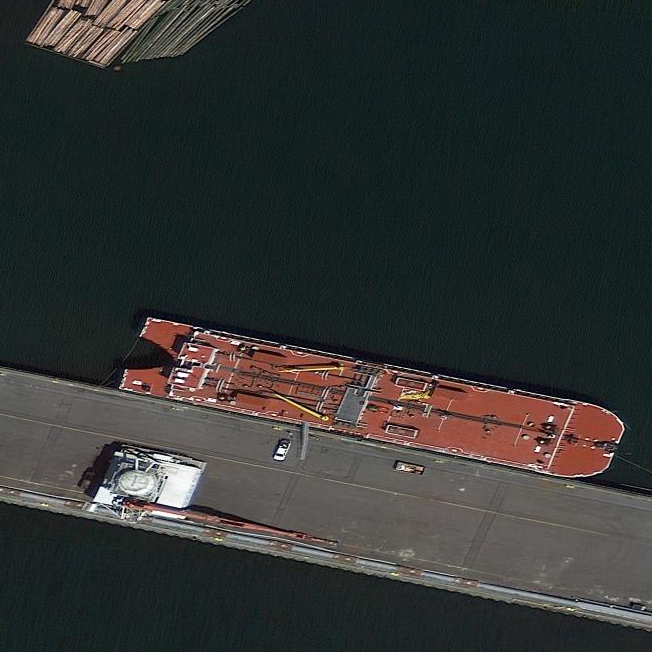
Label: Tank_ship